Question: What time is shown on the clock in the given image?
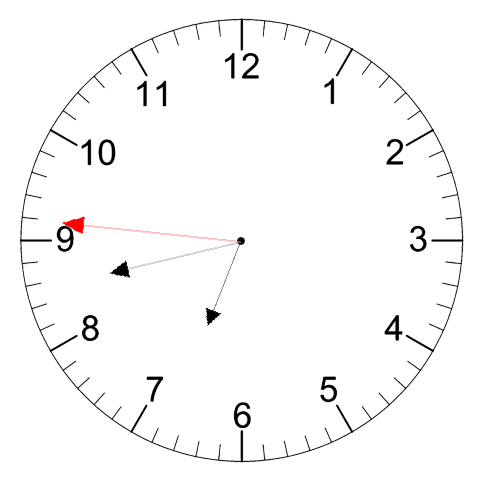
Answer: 06:42:46